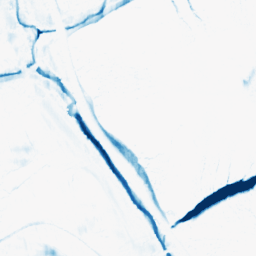
Category: morphological
Decomposition family: morphological_ellipse
Decomposition parameters: operation: closing
width: 20
height: 5
Upsampling method: linear_exact
Upsampling parameters: scale: 2
Upsampling scale: 2